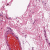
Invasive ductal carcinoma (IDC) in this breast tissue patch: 0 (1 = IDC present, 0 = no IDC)